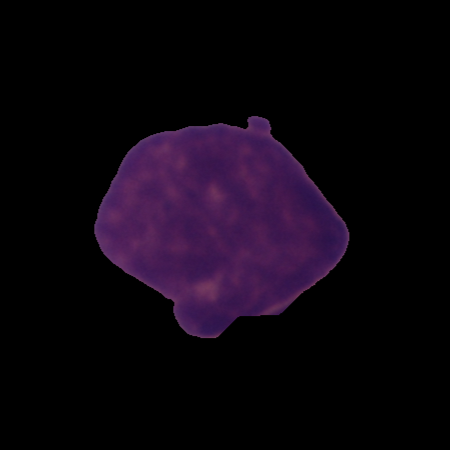
Label: cancer